Question: I have conditional code in my app delegate's 'didFinishLaunchingWithOptions:' method that uses HTTP requests/responses to determine if the user is logged in already. I'm running into serious hierarchy problems, and my question is this: should I be starting my app with the login page (and make the app delegate conditionally load my tab bar when the user is logged in already), or start with my tab bar (and make the app delegate conditionally load my login page)?
This is my storyboard currently

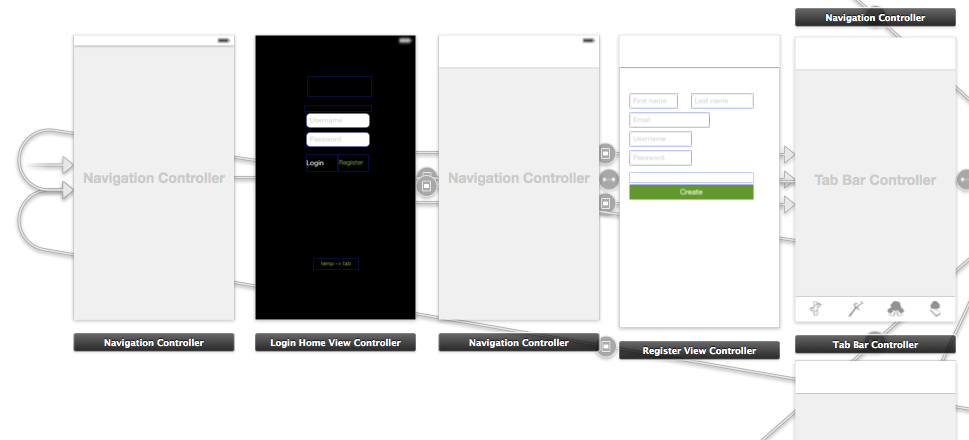
Answer: I would make the tab bar controller the root view controller of the window, and present the login controller from the viewDidAppear method (without animation) of the controller in the first tab. Also, you should not go backwards in a storyboard with a segue, unless you use an unwind segue. Segues (other than unwinds) alway instantiate new controllers, so you're not actually going back to a previous controller, you're instantiating a new one. This will cause more and more controllers to be added to your hierarchy as the user navigates back and forth.